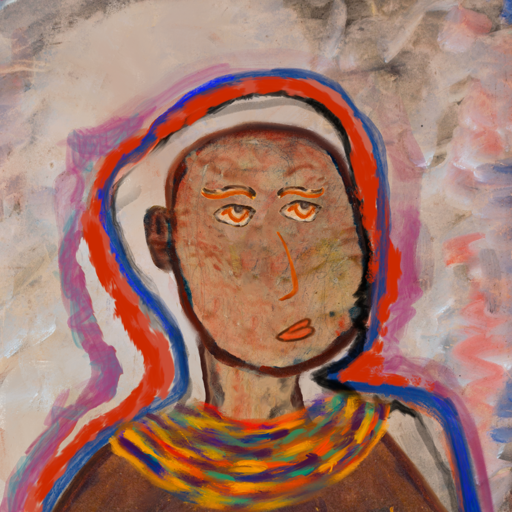
Background: Roy_Bahadur, Head And Neck Side: Orphan, Face Side: Experience, Bust: Comrade, Hair Side: Experience, Head Accessory: Blank, Second Necklace: An_Impression_2, Necklace: Blank, Baby: Blank